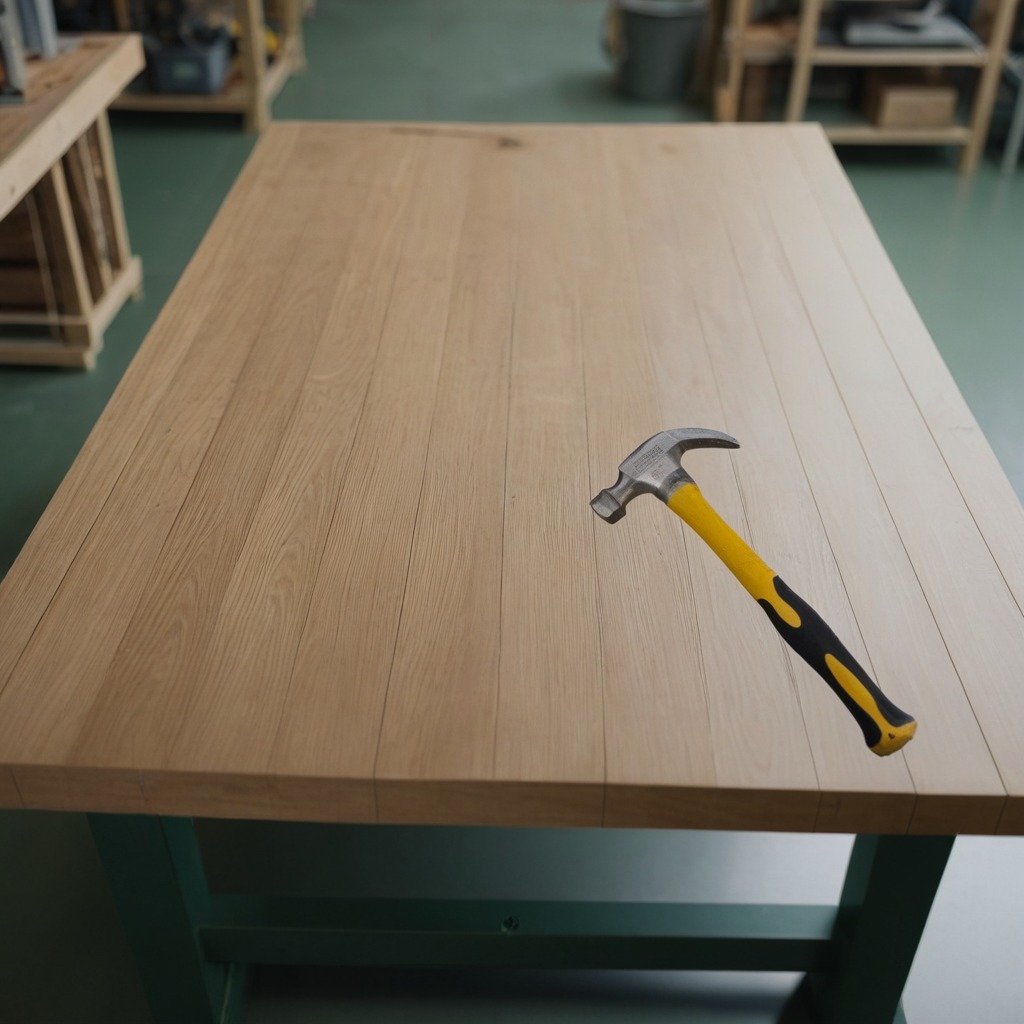
A hammer lying on a workbench inside a coastal fishing gear workshop.